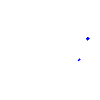
Particle: proton